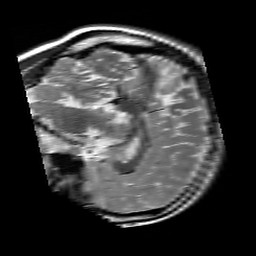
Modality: T2w
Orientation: sagittal
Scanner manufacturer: siemens
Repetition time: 3.9 s
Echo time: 0.076 s